Interaction volume radius: 5 \u00c5
Interaction volume height: 30 \u00c5
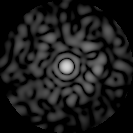
Disorder parameter: 0.8428